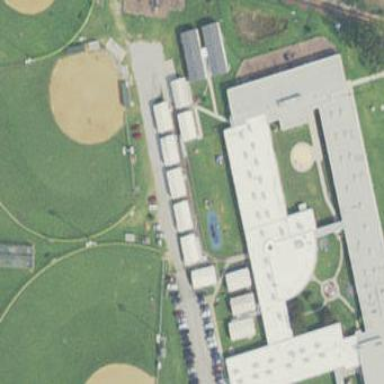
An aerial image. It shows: School.